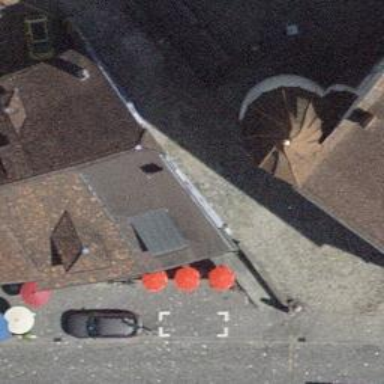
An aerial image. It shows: Bollard.